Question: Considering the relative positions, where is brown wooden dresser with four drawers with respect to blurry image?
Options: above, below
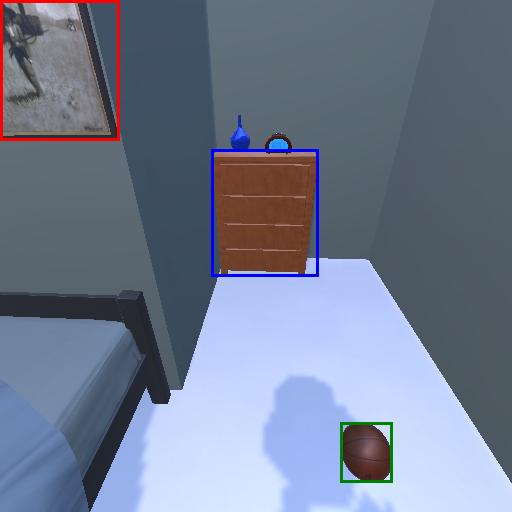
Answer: above